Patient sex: M
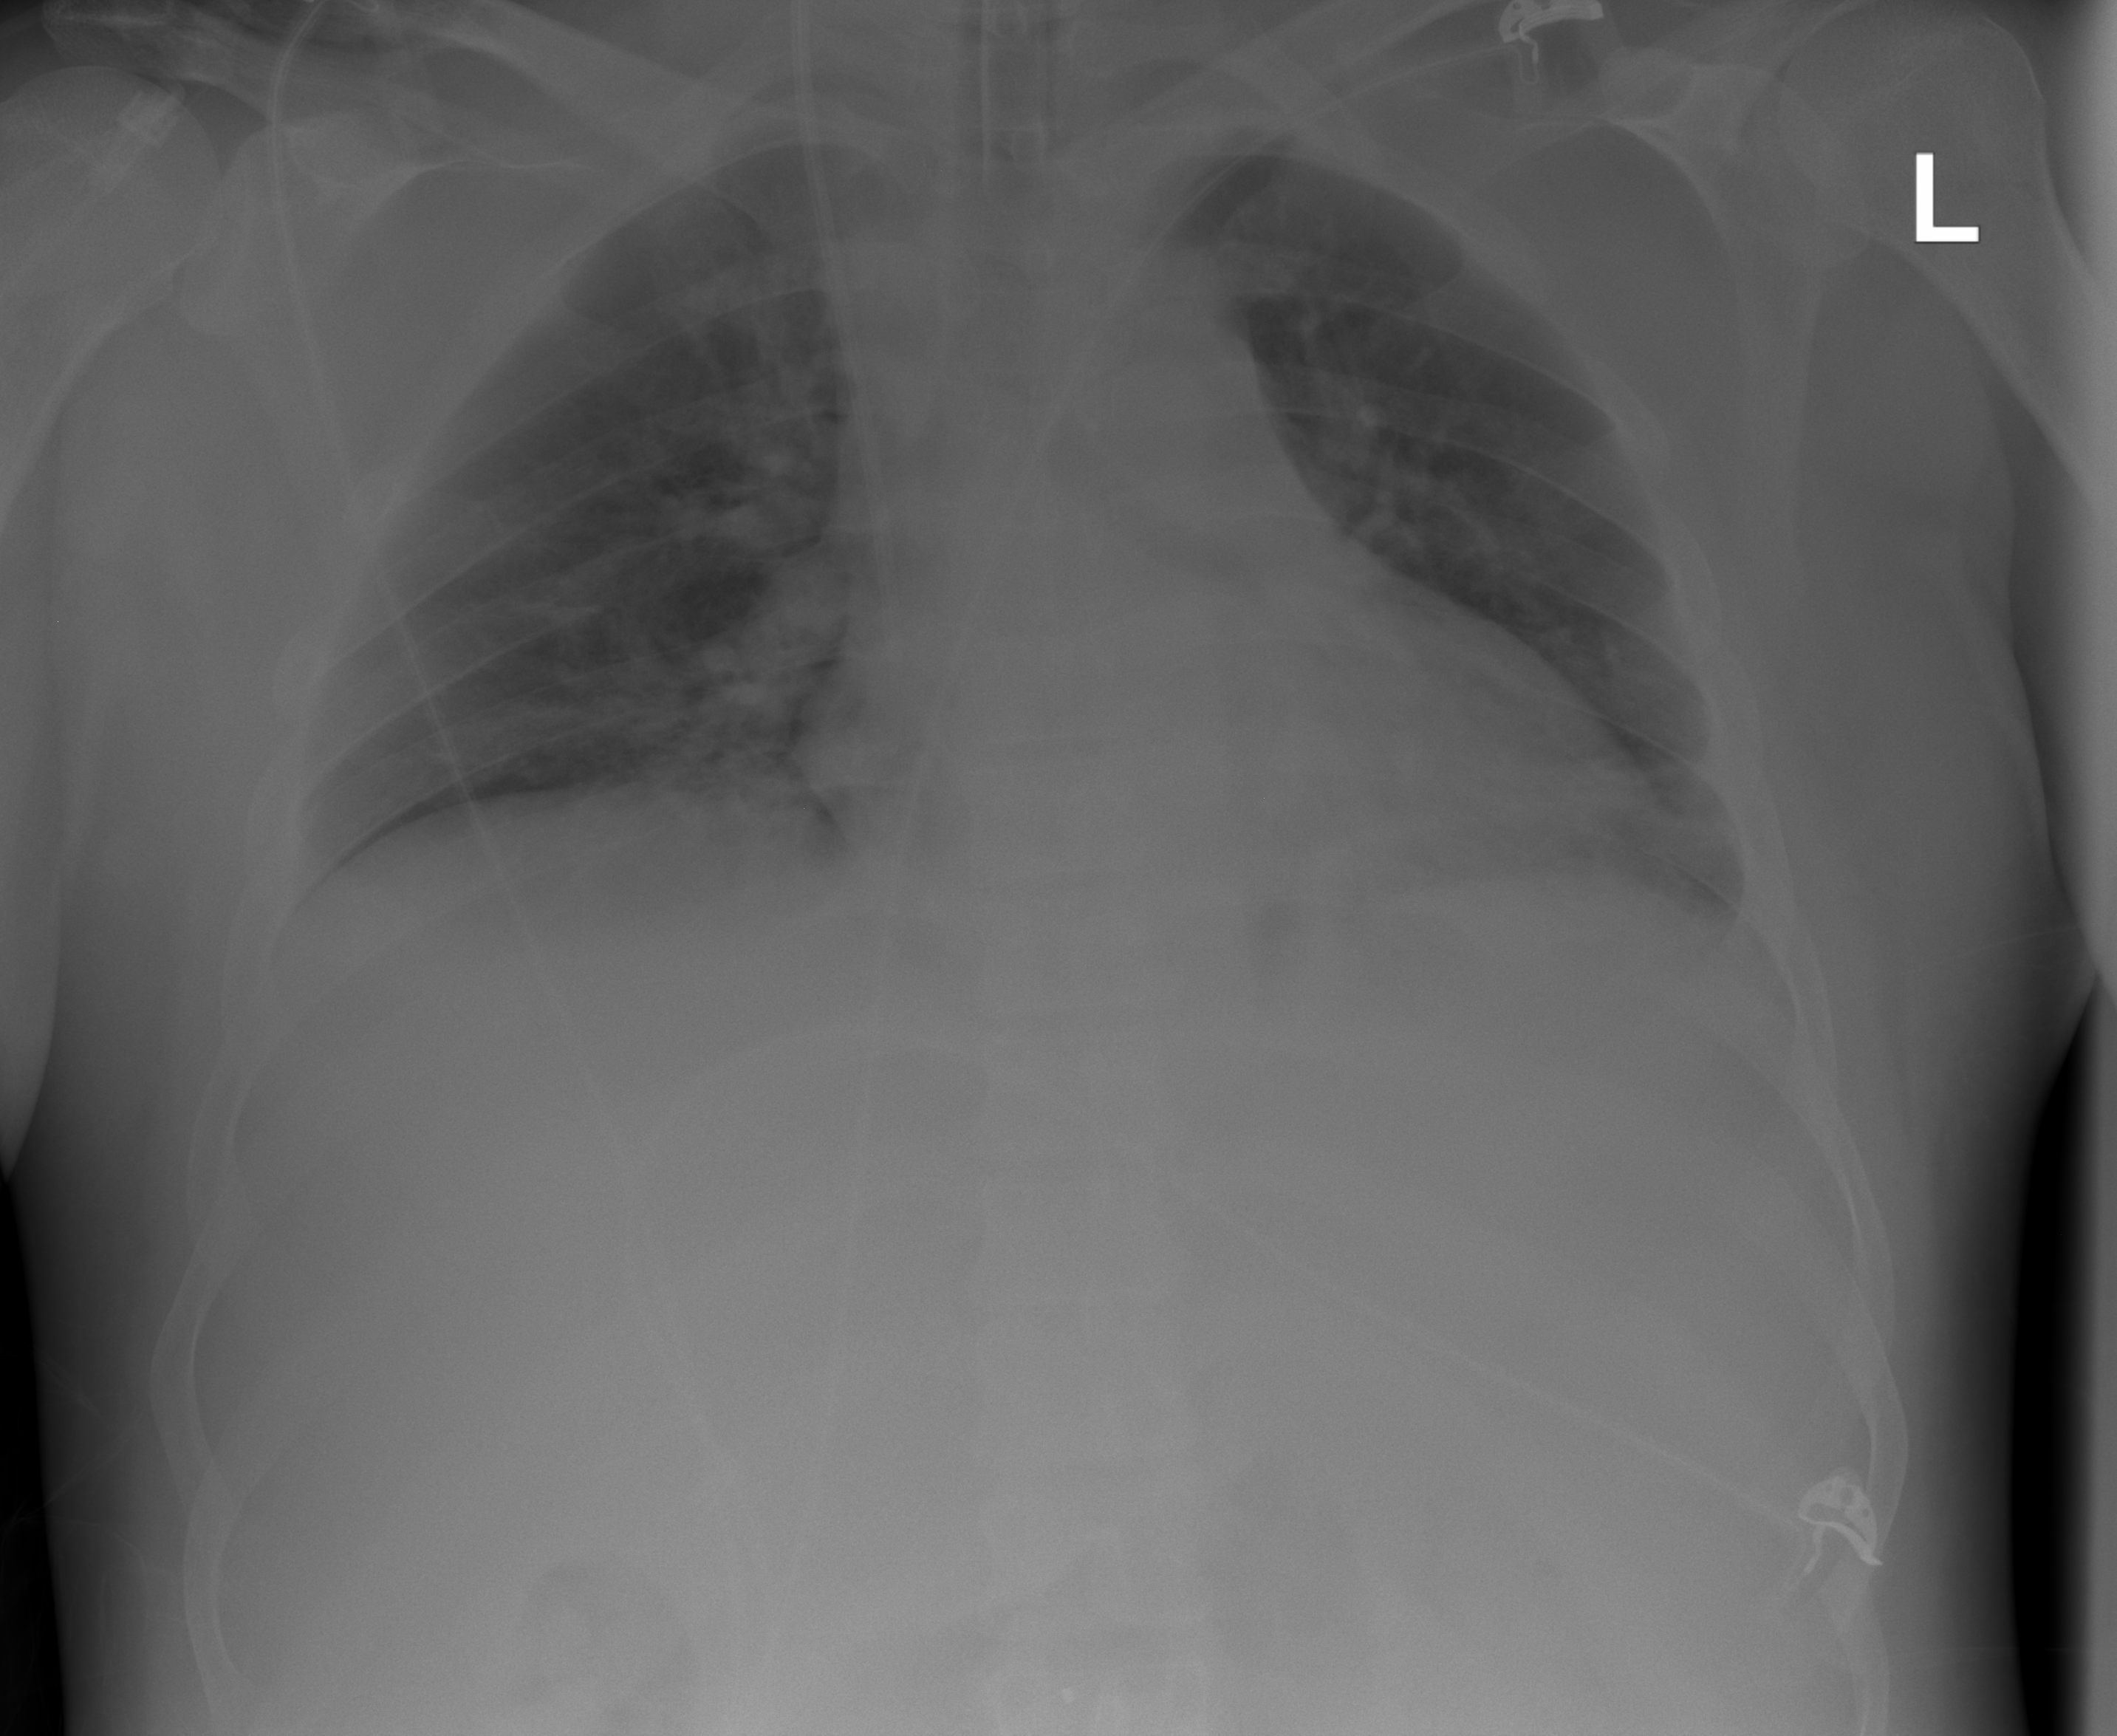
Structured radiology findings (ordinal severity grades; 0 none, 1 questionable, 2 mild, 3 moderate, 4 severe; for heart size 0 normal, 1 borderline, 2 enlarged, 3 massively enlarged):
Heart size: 0
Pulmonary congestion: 0
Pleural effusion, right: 0
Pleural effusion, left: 0
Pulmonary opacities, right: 0
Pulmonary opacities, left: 0
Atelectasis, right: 2
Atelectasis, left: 2